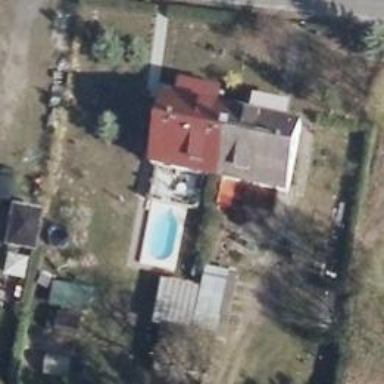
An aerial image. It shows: Outdoor swimming pool in leisure land area.